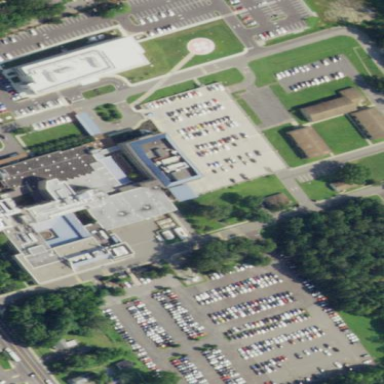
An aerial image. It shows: Hospital providing healthcare services.